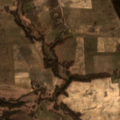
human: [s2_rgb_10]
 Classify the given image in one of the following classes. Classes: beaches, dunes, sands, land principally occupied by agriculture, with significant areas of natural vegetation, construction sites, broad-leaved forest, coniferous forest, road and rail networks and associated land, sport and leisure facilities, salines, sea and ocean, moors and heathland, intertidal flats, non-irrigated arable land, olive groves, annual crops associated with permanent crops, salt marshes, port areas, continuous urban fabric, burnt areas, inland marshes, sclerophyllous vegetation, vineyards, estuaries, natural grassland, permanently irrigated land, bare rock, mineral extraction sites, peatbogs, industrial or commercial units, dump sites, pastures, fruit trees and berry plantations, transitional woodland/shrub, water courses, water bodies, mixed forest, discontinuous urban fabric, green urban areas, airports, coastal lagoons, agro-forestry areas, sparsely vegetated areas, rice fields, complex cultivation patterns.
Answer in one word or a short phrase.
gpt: non-irrigated arable land, land principally occupied by agriculture, with significant areas of natural vegetation, coniferous forest